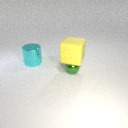
large cyan metal cylinder behind small green metal sphere